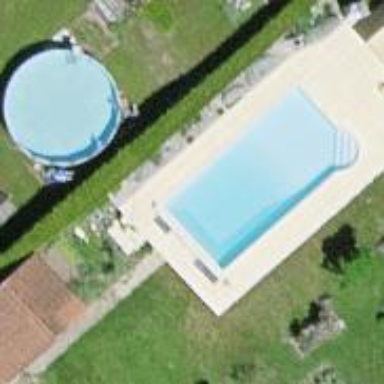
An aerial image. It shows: Swimming pool located in leisure land.